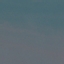
Label: SeaLake